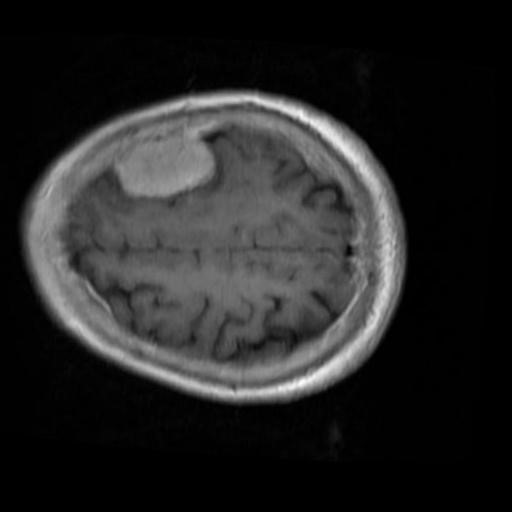
Label: brain_menin